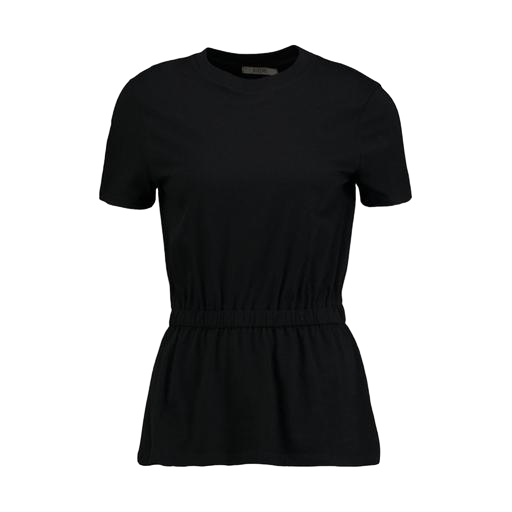
black belted t-shirt, black fitted t-shirt, black women's jersey t-shirt, white background